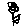
Label: flower